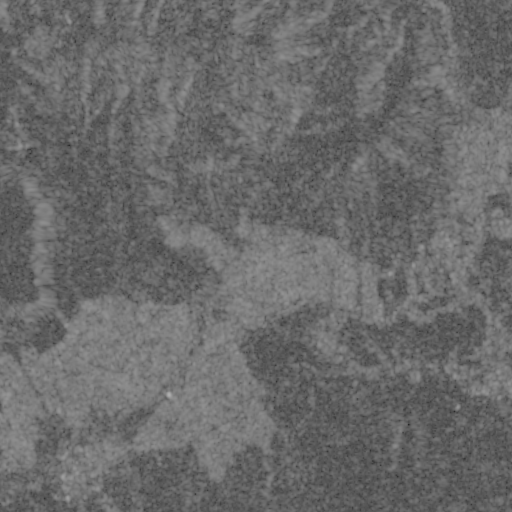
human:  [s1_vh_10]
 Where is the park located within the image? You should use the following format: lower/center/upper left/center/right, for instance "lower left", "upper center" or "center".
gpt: The park is located in the center right of the image.
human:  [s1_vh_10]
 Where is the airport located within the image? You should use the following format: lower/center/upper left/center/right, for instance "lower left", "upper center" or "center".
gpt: There is no airport in the image.

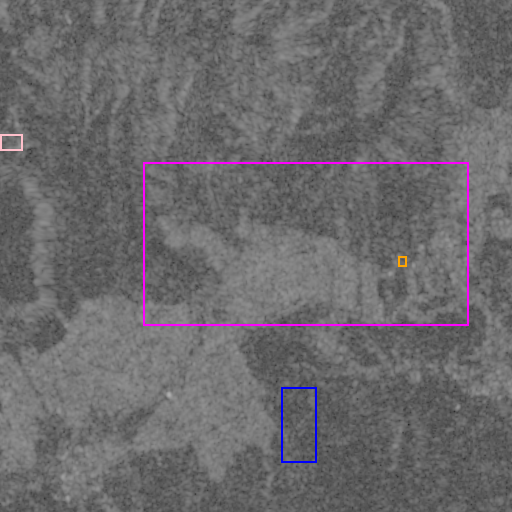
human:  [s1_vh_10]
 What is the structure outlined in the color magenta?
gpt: The structure outlined in magenta is a crop field.
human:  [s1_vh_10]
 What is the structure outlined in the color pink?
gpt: The structure outlined in pink is a landfill.
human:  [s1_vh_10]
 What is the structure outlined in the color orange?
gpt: The structure outlined in orange is a park.
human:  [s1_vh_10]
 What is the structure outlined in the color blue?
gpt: The structure outlined in blue is a quarry.
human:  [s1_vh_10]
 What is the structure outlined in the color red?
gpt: There is no red outline.